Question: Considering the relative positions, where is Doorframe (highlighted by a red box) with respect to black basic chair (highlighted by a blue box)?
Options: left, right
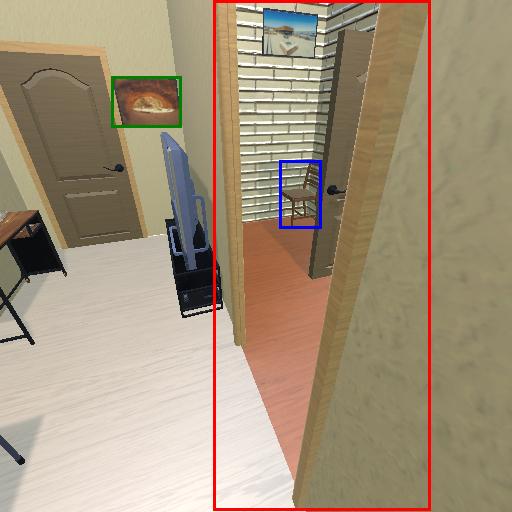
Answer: left